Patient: sex M, age 61
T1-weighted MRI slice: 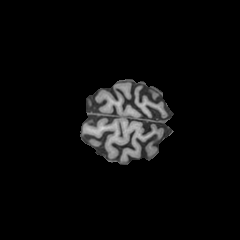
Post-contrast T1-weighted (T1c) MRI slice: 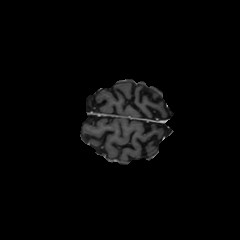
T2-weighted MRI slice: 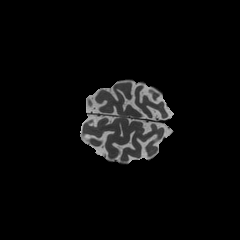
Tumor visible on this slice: no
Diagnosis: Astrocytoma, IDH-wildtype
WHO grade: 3